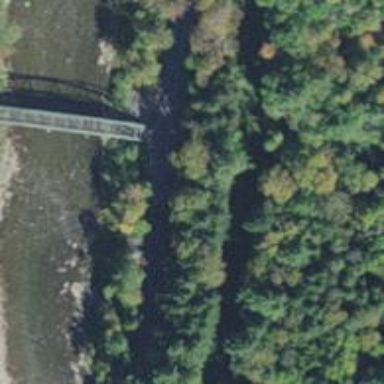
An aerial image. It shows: Covered bridge over unclassified road.